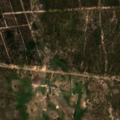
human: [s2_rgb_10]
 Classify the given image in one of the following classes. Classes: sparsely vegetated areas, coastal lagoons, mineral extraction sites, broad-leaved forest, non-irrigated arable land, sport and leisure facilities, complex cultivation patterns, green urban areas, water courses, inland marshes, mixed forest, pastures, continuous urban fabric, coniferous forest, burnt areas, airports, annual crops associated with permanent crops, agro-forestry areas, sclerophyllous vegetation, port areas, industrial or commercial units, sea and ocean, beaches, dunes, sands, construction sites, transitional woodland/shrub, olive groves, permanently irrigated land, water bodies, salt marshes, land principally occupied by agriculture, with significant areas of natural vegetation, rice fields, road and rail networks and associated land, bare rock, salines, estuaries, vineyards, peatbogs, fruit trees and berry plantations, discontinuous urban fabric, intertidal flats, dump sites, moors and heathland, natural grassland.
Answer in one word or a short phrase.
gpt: continuous urban fabric